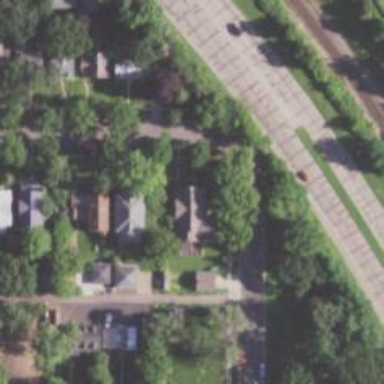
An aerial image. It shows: Residential road with sidewalk on the left side.